Chest X-ray:
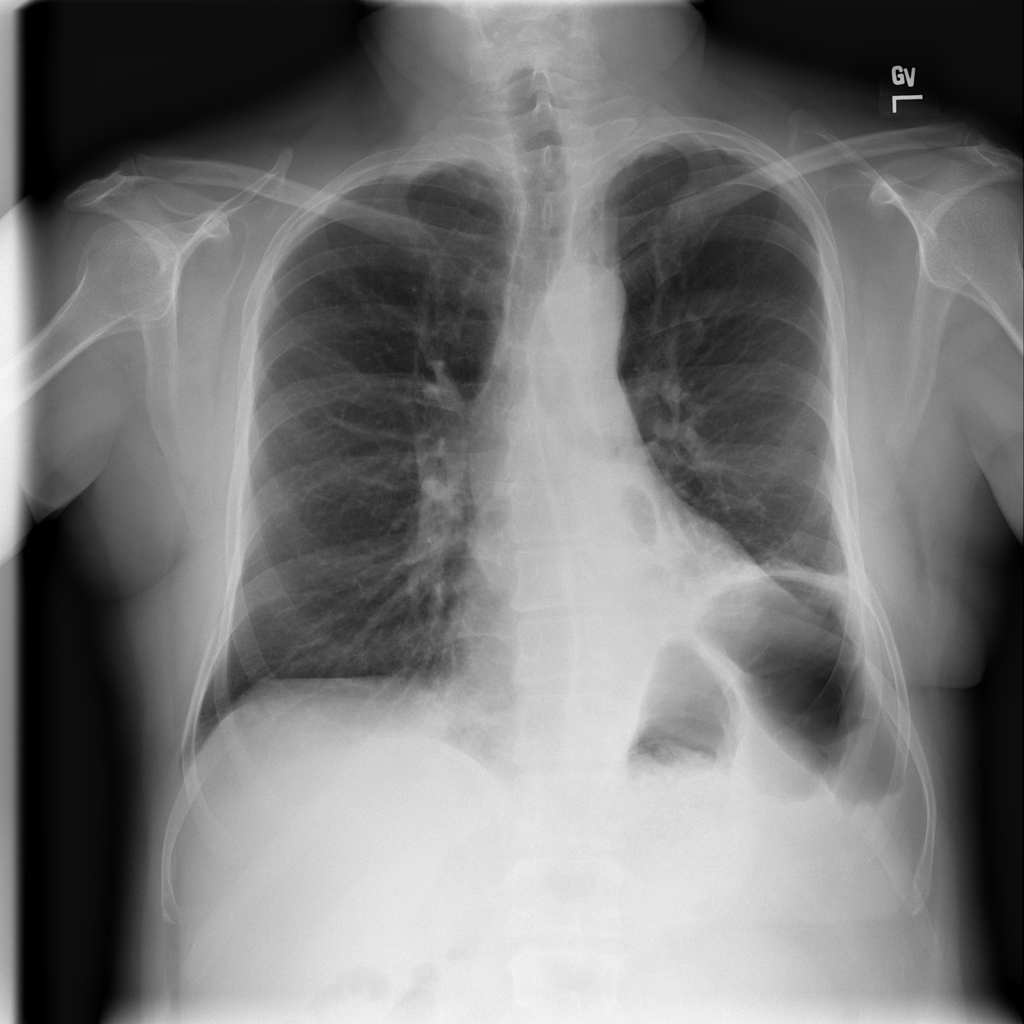
Findings: Atelectasis, Pleural Thickening
No abnormal finding: no